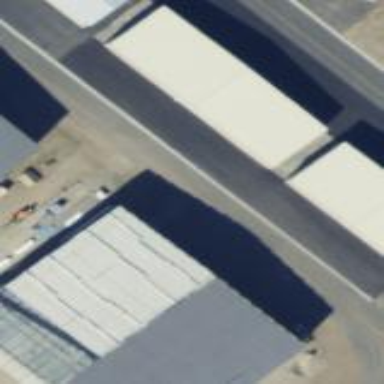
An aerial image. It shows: Hangar building at the airport.